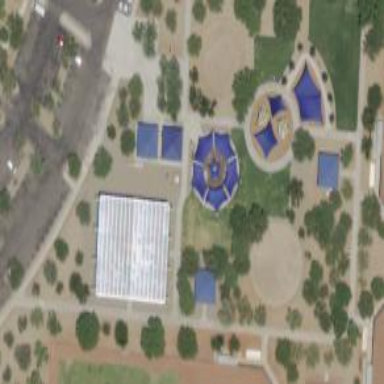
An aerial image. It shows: Water park.